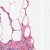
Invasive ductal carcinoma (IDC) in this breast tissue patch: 0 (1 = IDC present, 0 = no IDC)